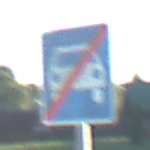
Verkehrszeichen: EndeKraftfahrstrasse
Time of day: MorningAfternoon
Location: Outdoor (Nature)
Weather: Clear
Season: NotSpecified
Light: Natural